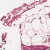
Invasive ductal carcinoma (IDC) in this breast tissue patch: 0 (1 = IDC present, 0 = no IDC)